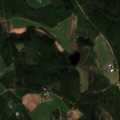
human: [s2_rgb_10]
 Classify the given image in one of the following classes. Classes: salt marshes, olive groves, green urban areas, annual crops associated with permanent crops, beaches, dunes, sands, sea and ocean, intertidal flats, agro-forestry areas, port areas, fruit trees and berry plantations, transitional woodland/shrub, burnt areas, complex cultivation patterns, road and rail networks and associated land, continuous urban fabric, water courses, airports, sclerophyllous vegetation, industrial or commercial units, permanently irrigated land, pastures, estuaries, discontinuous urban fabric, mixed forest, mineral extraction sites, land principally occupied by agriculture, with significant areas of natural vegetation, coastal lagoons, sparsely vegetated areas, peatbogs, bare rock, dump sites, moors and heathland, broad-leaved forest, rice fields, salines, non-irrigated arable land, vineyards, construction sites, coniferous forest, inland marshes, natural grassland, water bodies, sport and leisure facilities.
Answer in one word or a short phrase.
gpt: land principally occupied by agriculture, with significant areas of natural vegetation, coniferous forest, mixed forest, transitional woodland/shrub